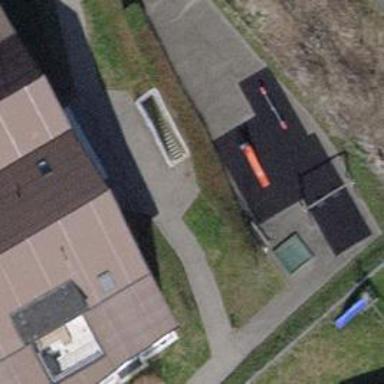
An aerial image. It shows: Playground area for leisure activities on the land.